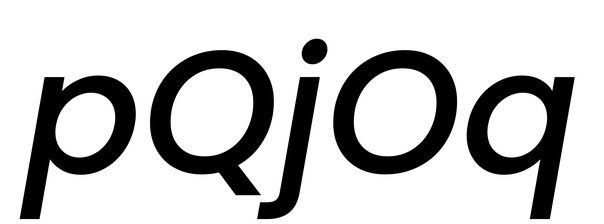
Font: Poppins-MediumItalic